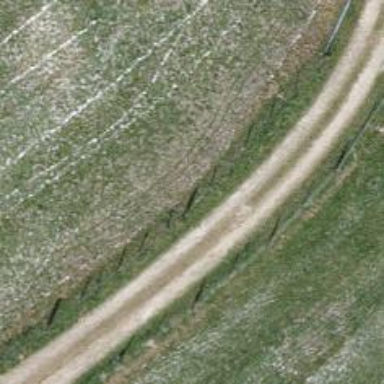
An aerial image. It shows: Unpaved track with grade2 tracktype.